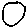
Label: circle